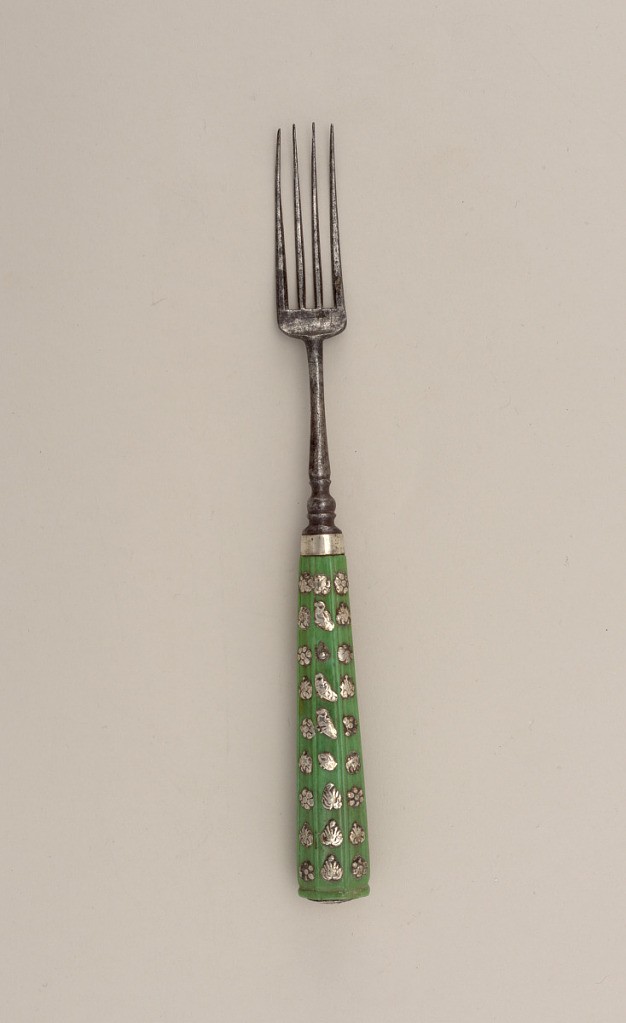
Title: Fork with Green-stained Ivory and Silver Applieque Handle
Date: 1750–1800
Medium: green-stained ivory, silver, steel
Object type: fork
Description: Four curved tines, curved shoulders and long baluster neck, Plain oval ferrule. Flaring ivory handle, painted green, octagonal in section, carved with vertical lines. Small silver appliques, floral and leaf-shaped, on front and back. Silver mount on top of handle showing a lion.